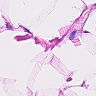
Metastatic tissue present: no